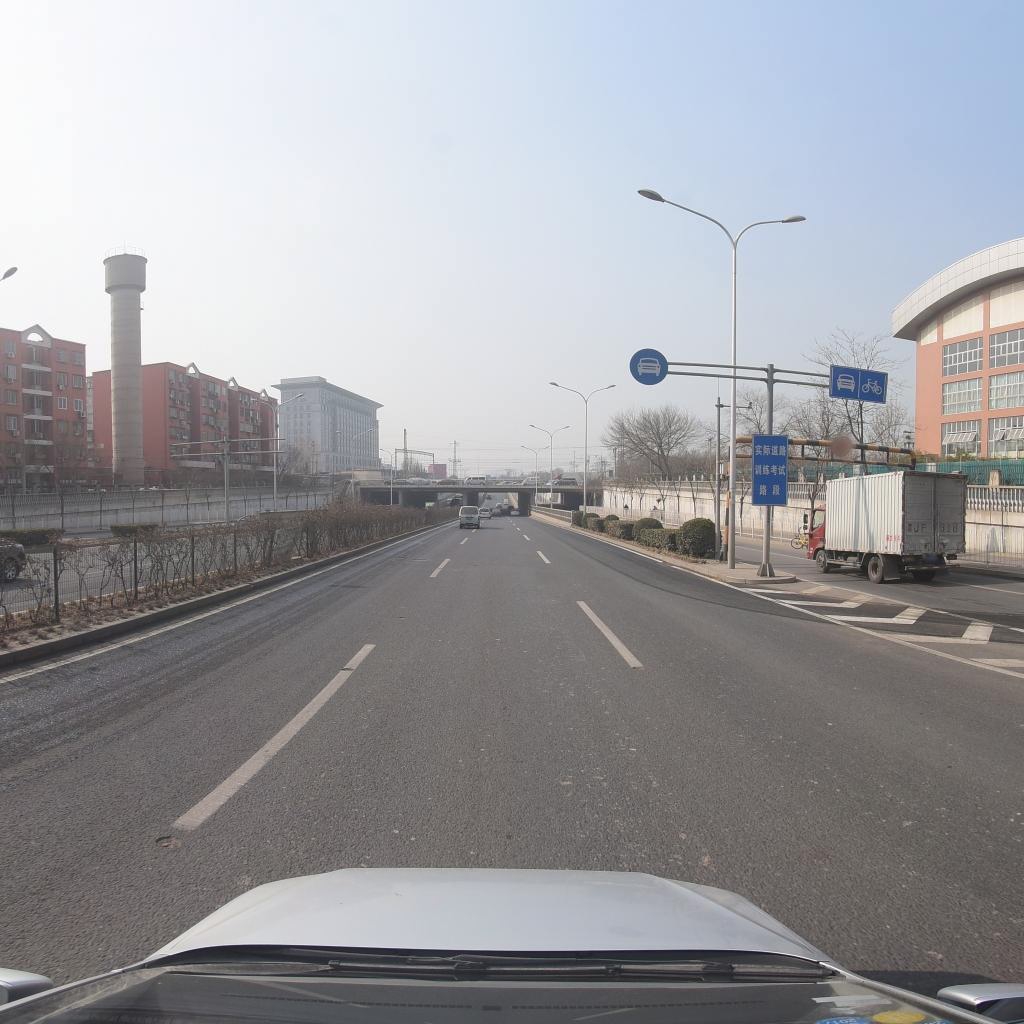
Region: Fengtai
Road damage annotations: pothole